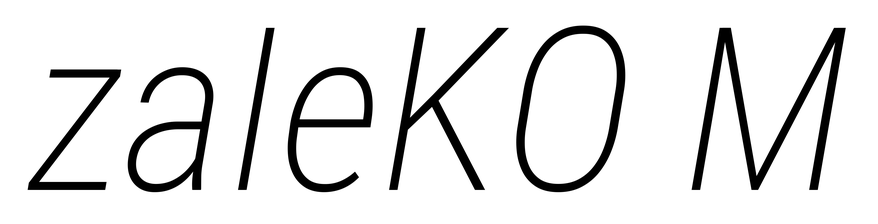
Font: Roboto-Italic_Condensed_ExtraLight_Italic